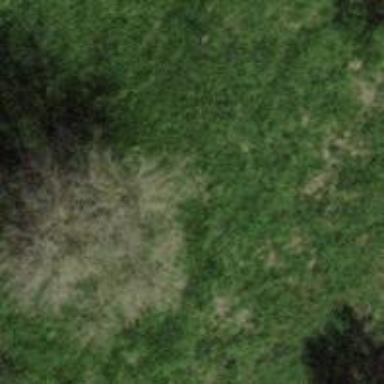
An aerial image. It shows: Single tag "natural: tree."